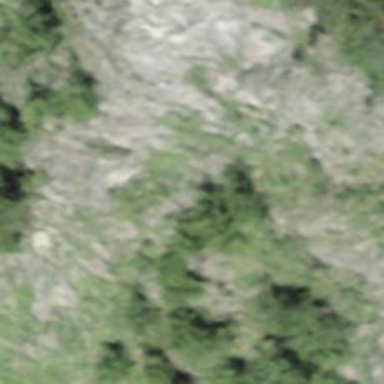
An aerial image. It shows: Cliff in nature.